Interaction volume radius: 10 \u00c5
Interaction volume height: 35 \u00c5
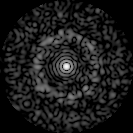
Disorder parameter: 0.8407